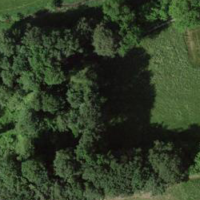
EUNIS habitat code: 52
Species observed at this site:
Corylus avellana